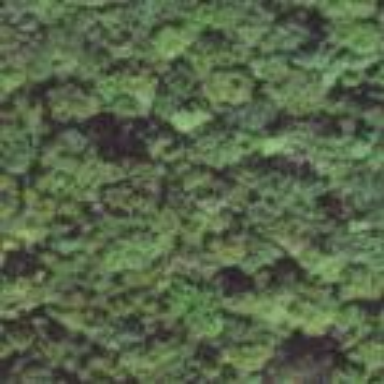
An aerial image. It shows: Mixed woodland area with various types of leaves.